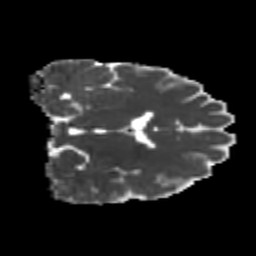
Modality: MD
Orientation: coronal
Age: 24
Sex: male
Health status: healthy
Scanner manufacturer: philips
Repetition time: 7.386 s
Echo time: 0.08599 s